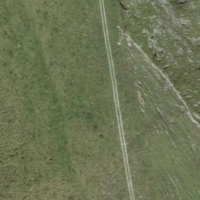
EUNIS habitat code: 23
Species observed at this site:
Chamaenerion angustifolium